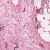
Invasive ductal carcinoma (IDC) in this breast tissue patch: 0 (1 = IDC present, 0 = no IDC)